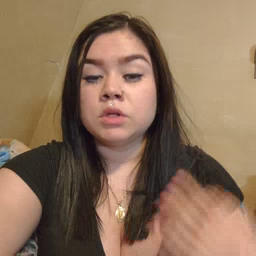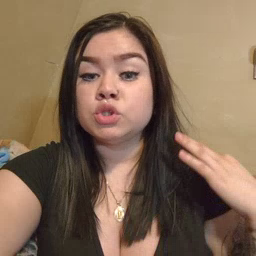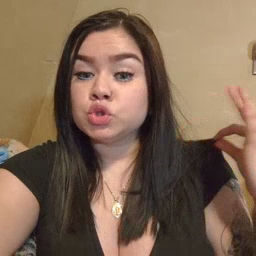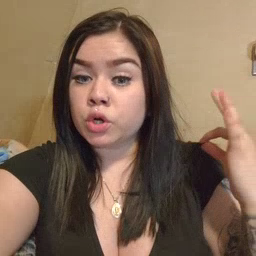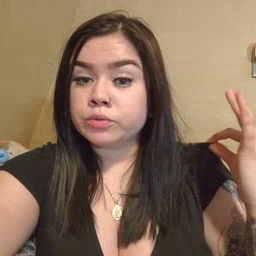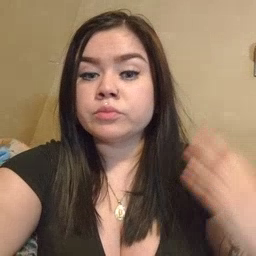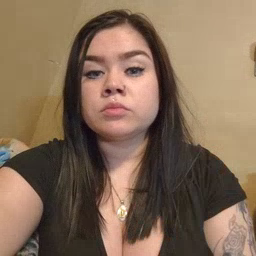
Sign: shirt